Field crop: maize
Growth stage: 1
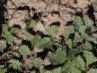
Species: convolvulus